Question: I want to create android buttons but the look something like the one in picture.
Normal android buttons are curved and their boarder are not joined... I want my layou
Is there a way to create a layout like this?
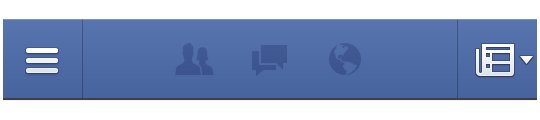
Answer: You can turn any 'ImageView' into a button by setting an 'onClickListener' on it.
Edit to better answer the question: The layout you show can be created by putting a bunch of ImageViews in a horizontal LinearLayout. The LinearLayout has a blue background. The images that provide the sources for the ImageViews have a transparent background.